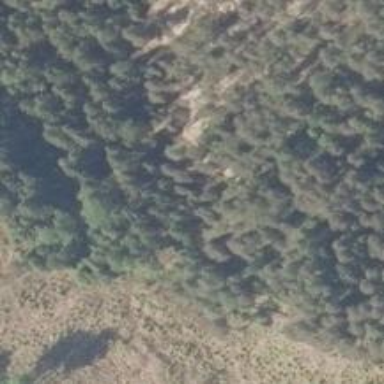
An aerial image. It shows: Natural cliff.